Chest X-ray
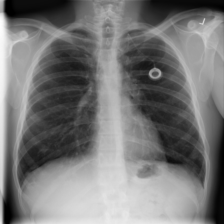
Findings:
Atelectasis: negative
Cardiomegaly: negative
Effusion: negative
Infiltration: negative
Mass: negative
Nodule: negative
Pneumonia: negative
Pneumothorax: negative
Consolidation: negative
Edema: negative
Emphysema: negative
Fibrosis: negative
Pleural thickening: negative
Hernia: negative